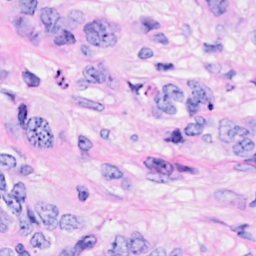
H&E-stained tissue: Breast